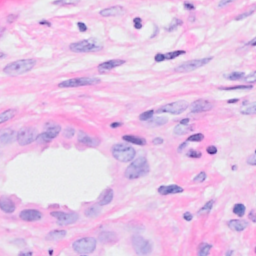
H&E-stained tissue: Breast